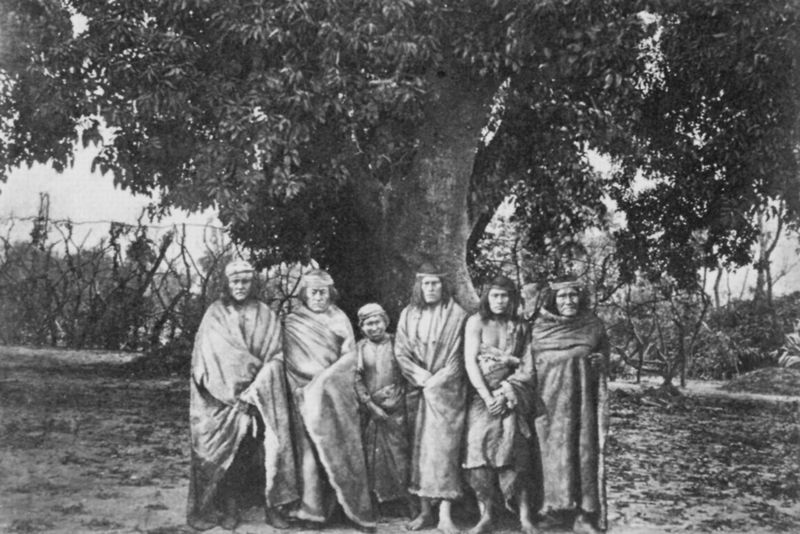
Titel: Carte de visite
Künstler: Chilenischer Photograph
Standort: New York (New York)
Institution: Collection Hack Hoffenberg
Schlagwörter: baum, blätter, gruppe, himmel, kopf, mann, umhang, weiß, frauen, landschaft, menschen, grau, männer, schwarz, tuch, weg, wiese, zaun, alt, kappe, arm, arme, kleidung, stehen, stirnband, baumstamm, erde, feld, natur, stamm, strauch, busch, büsche, sträucher, lange haare, mantel, stehend, decke, familie, gewänder, personen, traurig, kopfbedeckung, füße, stab, hecke, amerika, ernst, melancholisch, foto, fotografie, photographie, barfuss, schwarzweiss, gefangen, mäntel, reihe, photo, dreck, umhänge, usa, sechs, arbre, kolonie, decken, einwohner, indianer, ureinwohner, réserve, montage, groupe, noir et blanc, bekleidet, hommes, eingeborene, amerikaner, photomontage, reservat, pose, aborigen, aborigener, 1900, 1890, 1910, toges, barrière, indiens